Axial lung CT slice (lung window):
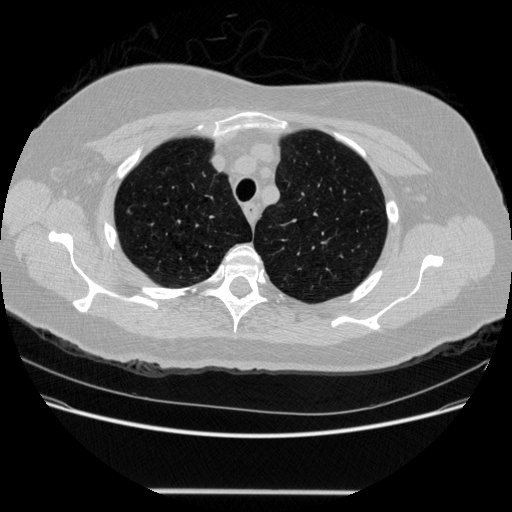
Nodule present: no